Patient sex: M
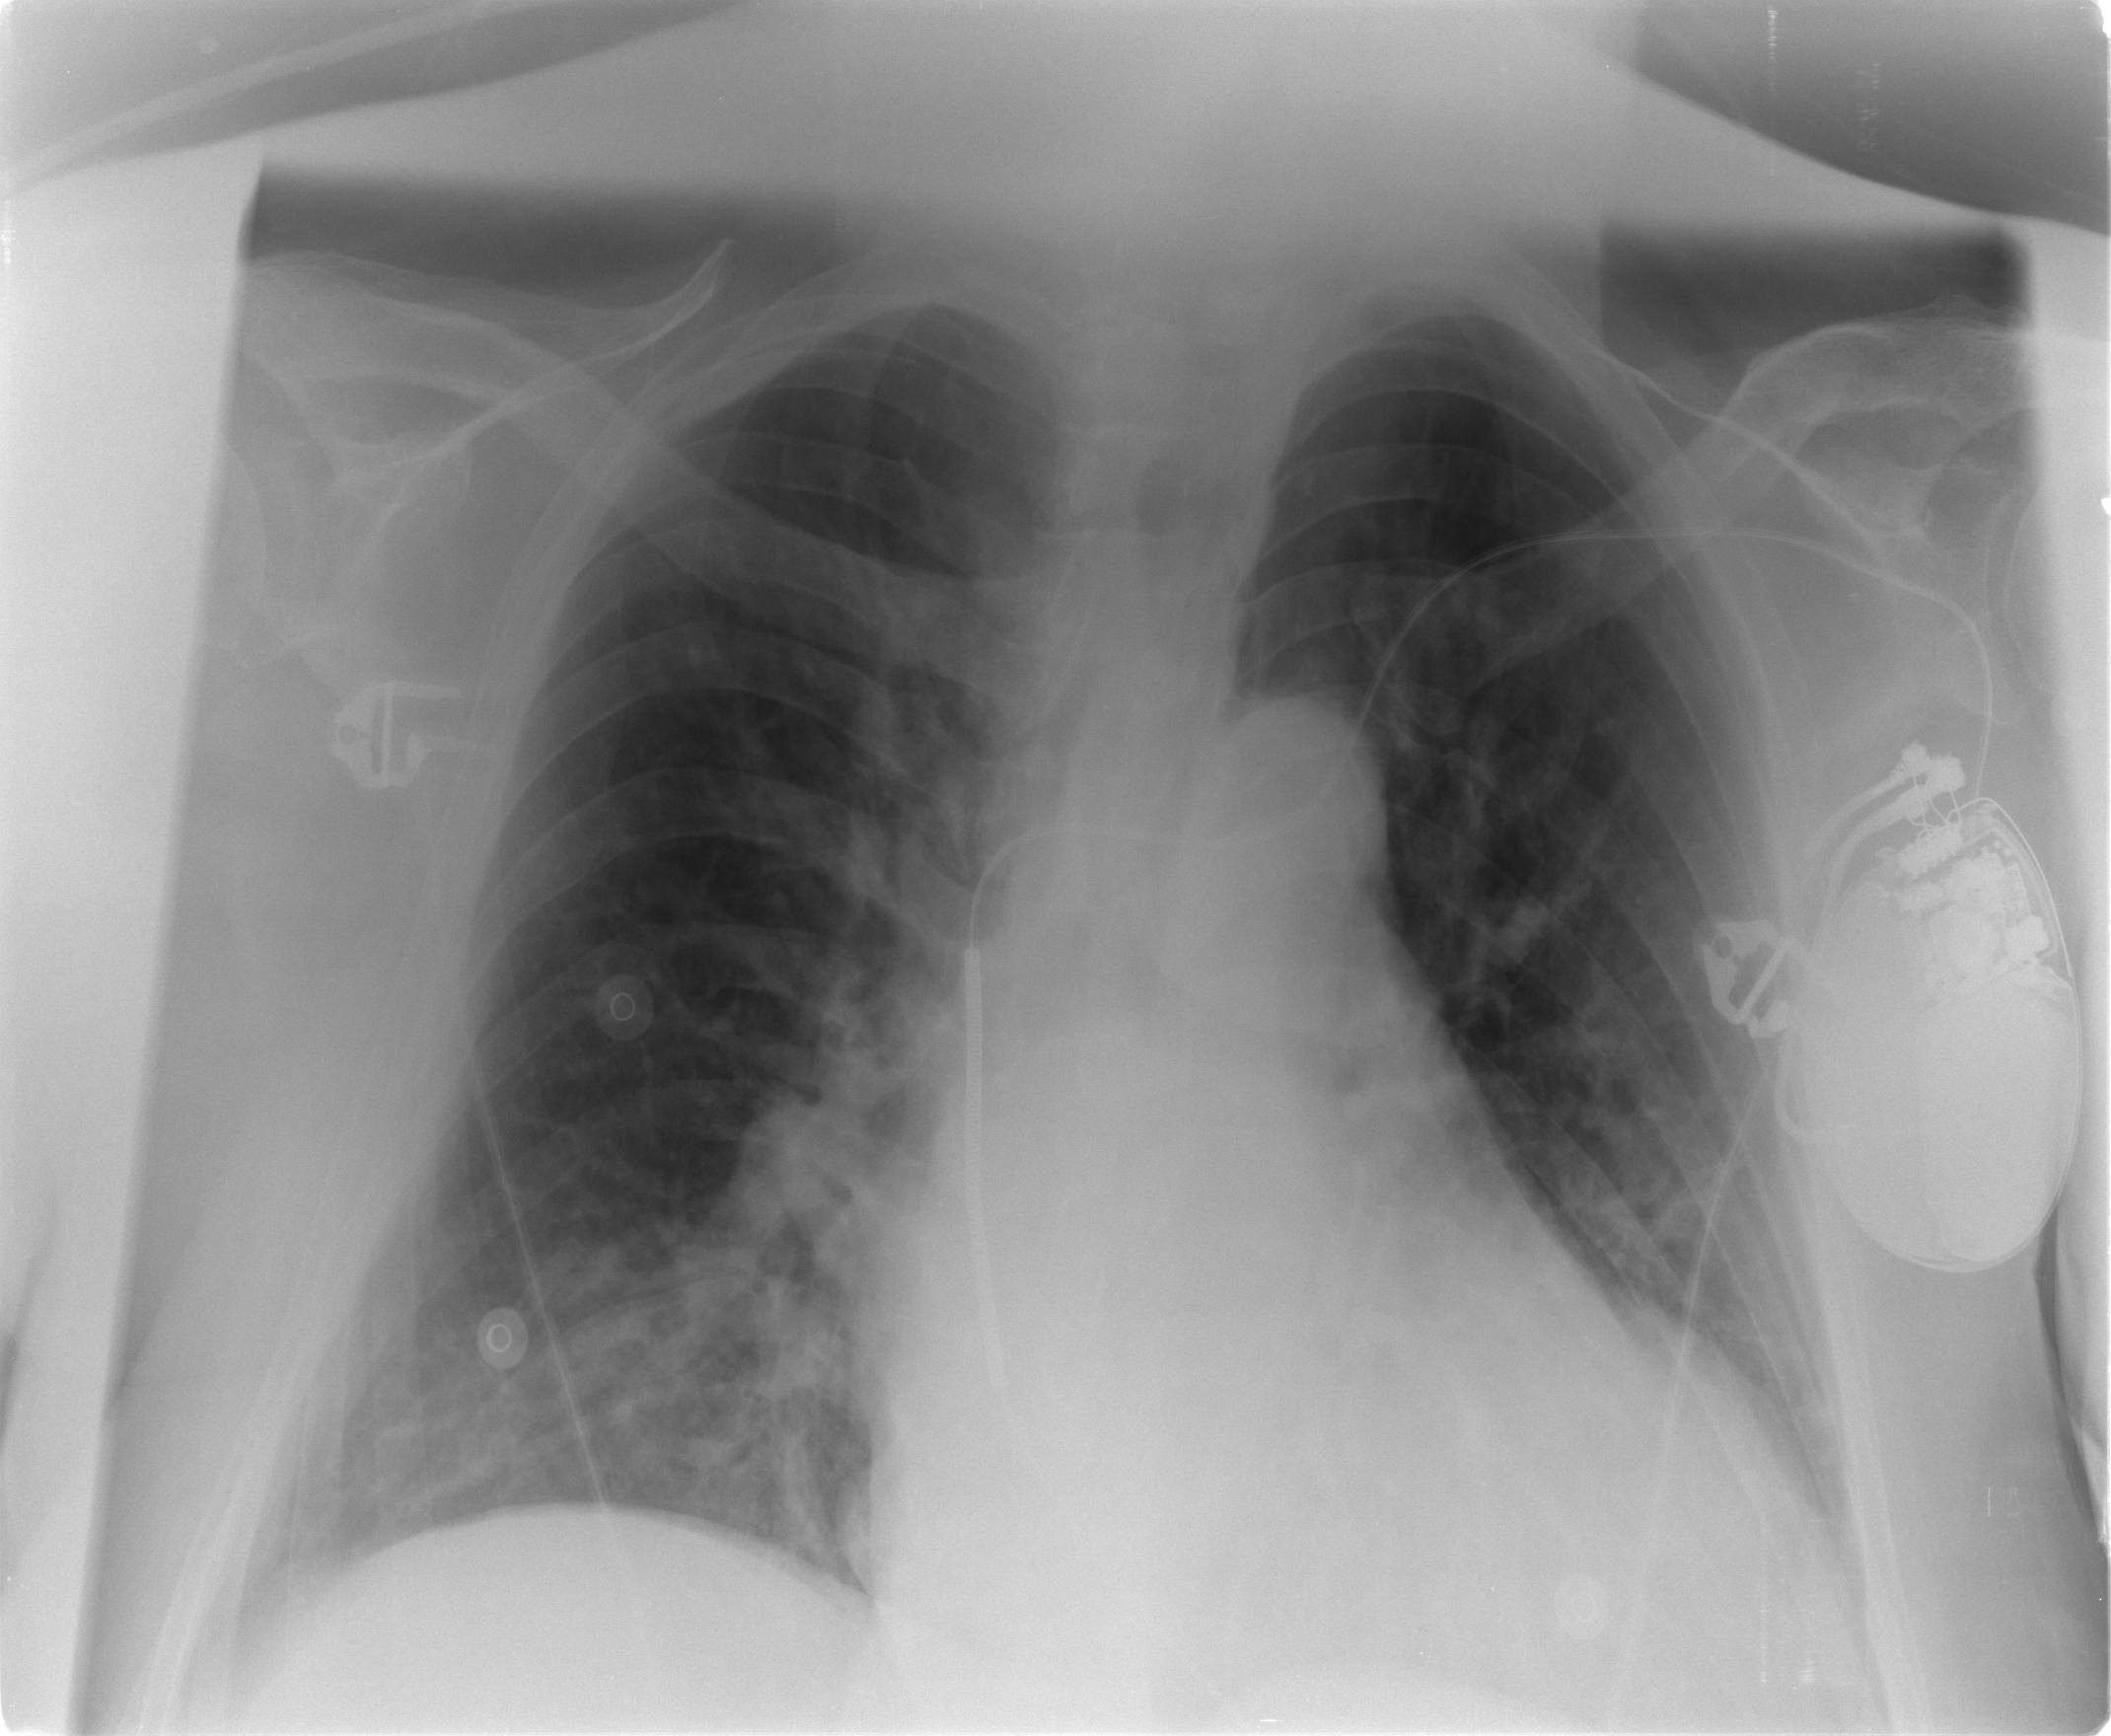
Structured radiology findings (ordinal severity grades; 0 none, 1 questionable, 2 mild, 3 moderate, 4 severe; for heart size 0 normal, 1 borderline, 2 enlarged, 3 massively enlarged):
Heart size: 2
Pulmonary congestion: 2
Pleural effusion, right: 0
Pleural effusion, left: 0
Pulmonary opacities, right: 0
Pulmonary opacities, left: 0
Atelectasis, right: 2
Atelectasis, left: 0